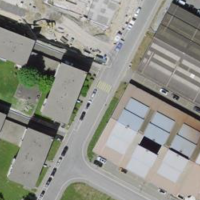
EUNIS habitat code: 54
Species observed at this site:
Cichorium intybus